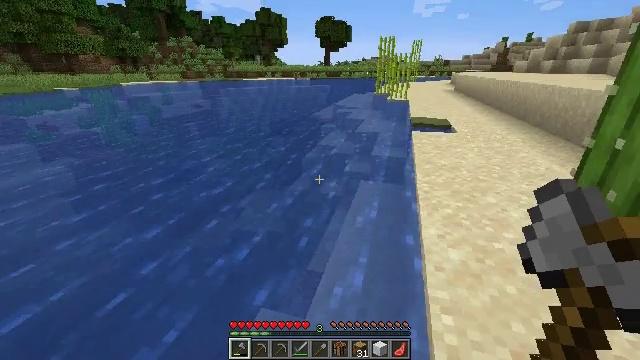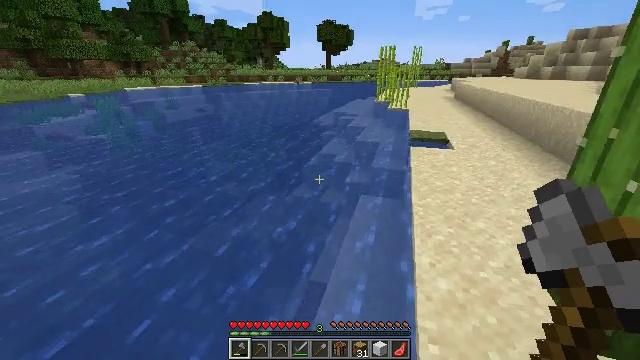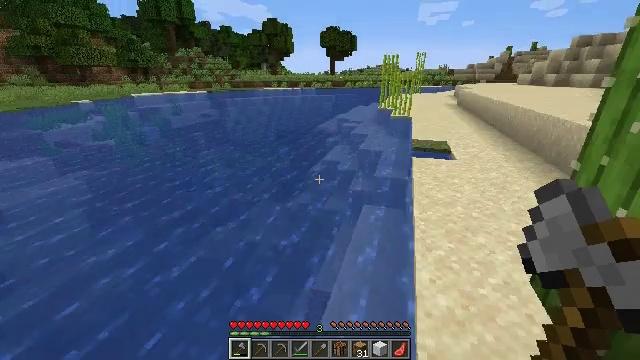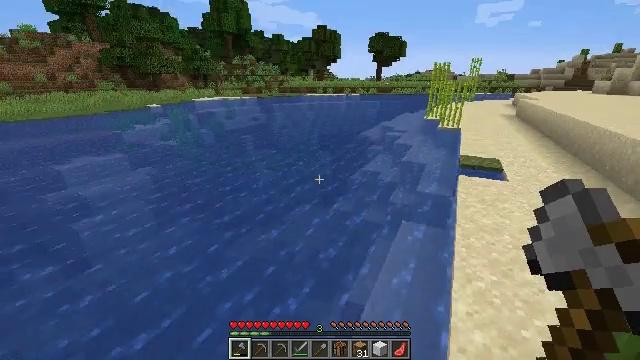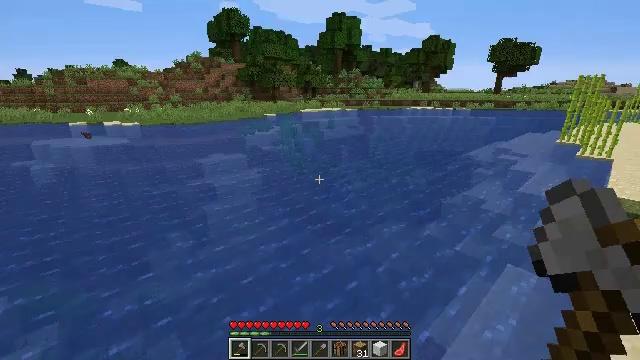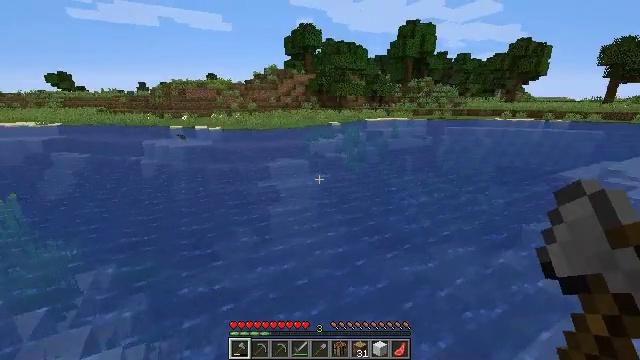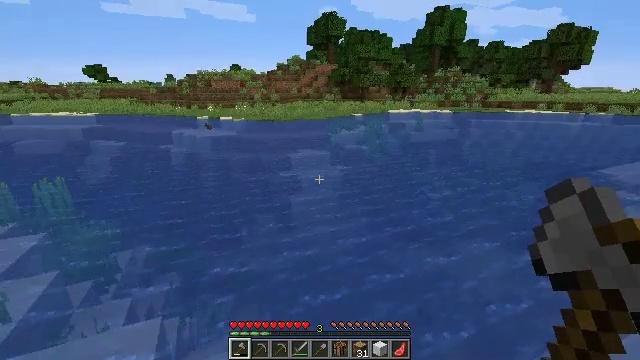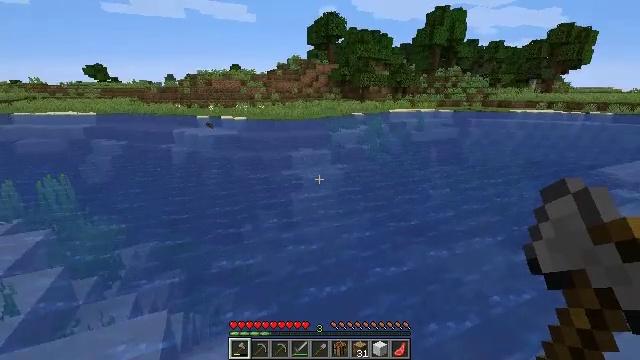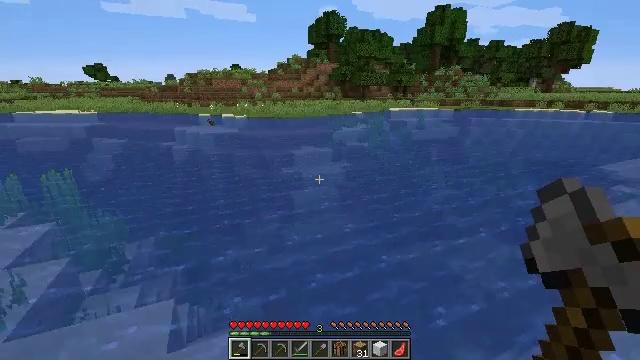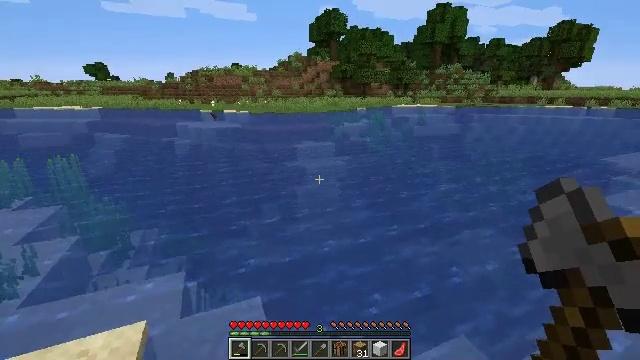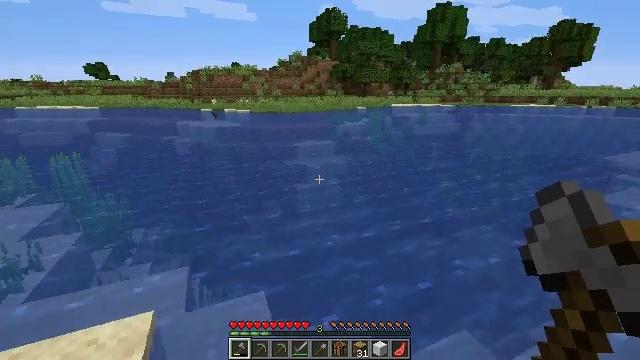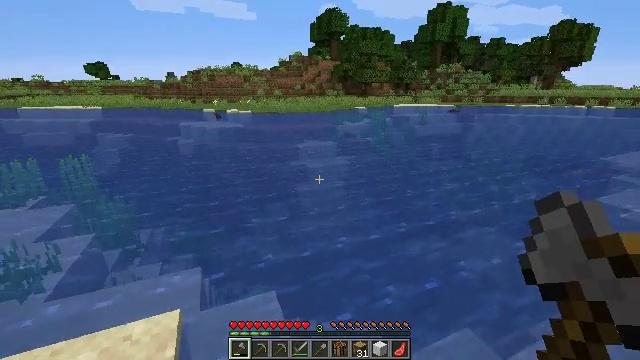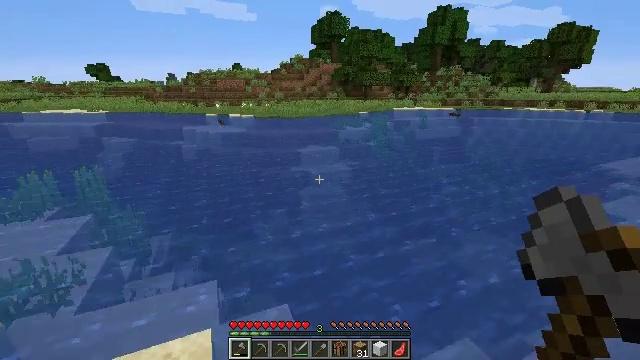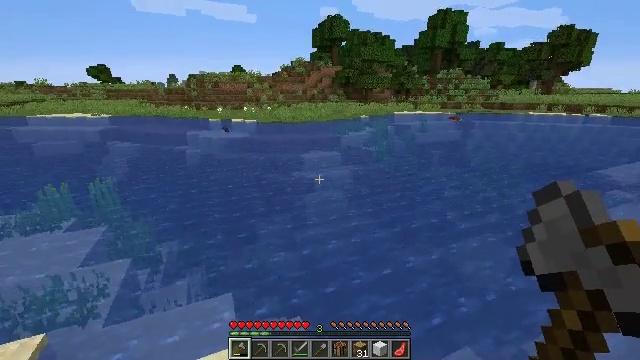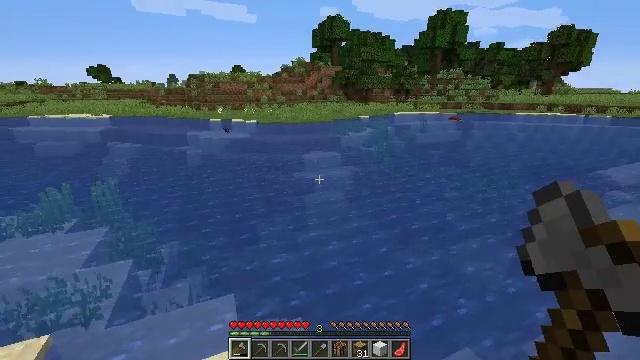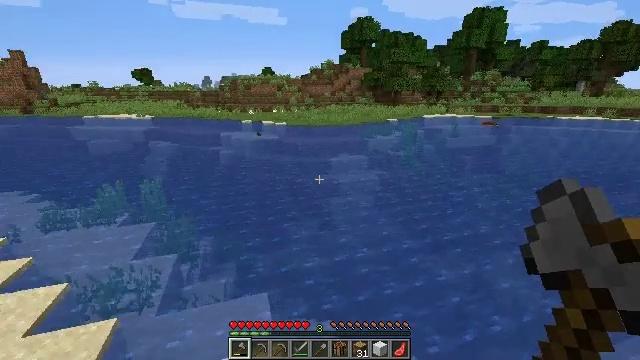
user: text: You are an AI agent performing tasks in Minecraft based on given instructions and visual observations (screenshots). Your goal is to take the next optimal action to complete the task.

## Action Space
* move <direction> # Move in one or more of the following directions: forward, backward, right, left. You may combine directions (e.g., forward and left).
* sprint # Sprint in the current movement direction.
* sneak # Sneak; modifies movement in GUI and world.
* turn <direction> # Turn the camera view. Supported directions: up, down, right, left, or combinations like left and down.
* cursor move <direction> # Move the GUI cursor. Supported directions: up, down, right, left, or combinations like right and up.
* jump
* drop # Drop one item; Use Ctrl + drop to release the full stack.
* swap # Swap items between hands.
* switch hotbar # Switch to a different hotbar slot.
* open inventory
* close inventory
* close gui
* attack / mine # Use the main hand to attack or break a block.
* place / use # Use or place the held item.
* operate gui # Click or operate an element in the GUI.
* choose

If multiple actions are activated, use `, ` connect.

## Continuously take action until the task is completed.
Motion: motion action
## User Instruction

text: Get cactus from the sandy areas.
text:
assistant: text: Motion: move back, jump
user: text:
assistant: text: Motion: move back, jump
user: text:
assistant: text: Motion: move back, turn left, jump
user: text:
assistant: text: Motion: move back, turn left and up, jump
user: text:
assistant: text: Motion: move back and move left, turn left and up, jump
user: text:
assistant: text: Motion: move back and move left, turn left and down, jump
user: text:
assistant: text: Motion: move back and move left, jump
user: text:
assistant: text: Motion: move back and move left, jump
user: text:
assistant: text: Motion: move back and move left, jump
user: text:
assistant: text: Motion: move back and move left, jump
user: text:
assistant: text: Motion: move back and move left, jump
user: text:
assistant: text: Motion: move back and move left, jump
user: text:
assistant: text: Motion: move back and move left
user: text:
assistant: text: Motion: move left
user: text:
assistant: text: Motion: move left, turn left
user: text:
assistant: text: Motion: move left, turn left
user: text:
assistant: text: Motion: move left, turn left and up
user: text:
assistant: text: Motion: move forward and move left, turn left
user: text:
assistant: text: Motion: move forward and move left, turn right and down
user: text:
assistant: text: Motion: move forward and move left, turn right and down
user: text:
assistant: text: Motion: move forward and move left, turn right
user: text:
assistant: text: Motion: move forward and move left
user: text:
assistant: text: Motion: move forward and move left
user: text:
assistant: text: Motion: move forward and move left
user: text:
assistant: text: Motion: move forward and move left
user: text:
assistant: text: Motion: move forward and move left
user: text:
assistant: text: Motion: move forward and move left
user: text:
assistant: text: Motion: move forward and move left
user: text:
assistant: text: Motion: move forward and move left
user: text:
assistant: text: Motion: move forward and move left, turn left and up